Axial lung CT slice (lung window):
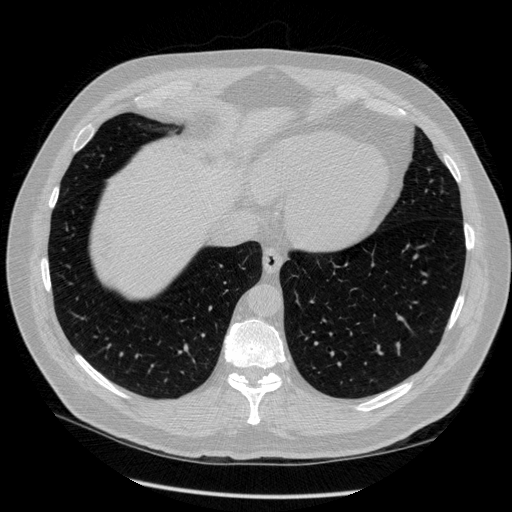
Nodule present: no